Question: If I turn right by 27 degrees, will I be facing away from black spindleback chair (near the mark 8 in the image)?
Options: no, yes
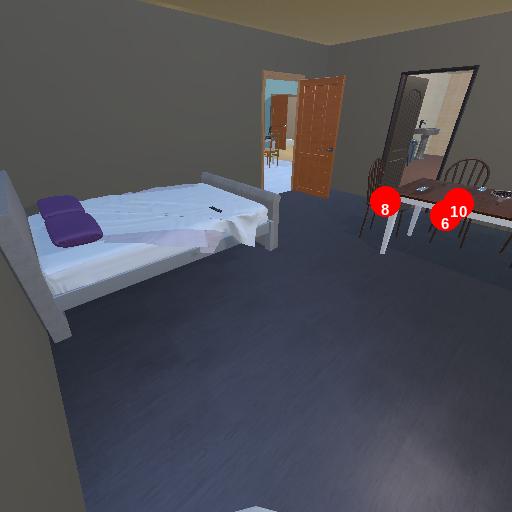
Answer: no